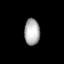
Tissue: lung
Cell type: T cells
Senescence score: 0.5782
Nuclear area (px): 403
Mean DAPI intensity: 174.06